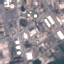
Land use / land cover class: Industrial